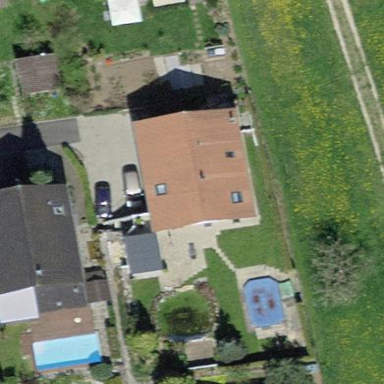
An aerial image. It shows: Detached building.